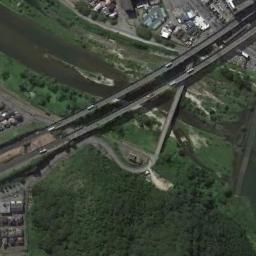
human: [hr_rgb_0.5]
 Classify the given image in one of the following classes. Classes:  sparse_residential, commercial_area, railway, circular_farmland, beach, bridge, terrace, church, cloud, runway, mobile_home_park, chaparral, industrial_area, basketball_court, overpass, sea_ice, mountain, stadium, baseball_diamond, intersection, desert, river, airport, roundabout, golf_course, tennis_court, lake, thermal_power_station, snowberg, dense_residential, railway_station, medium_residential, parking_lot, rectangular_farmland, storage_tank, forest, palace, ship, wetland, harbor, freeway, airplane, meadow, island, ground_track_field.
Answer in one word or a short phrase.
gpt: bridge